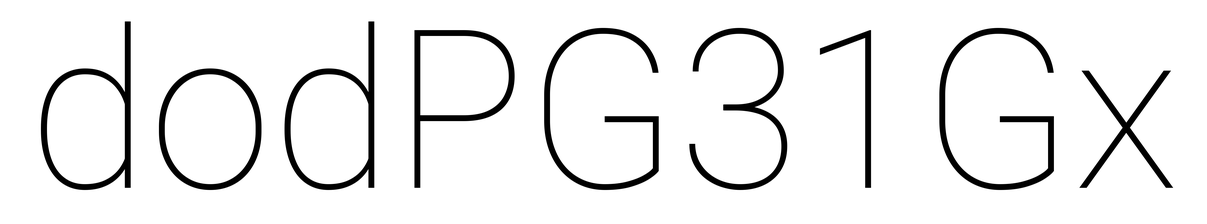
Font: Roboto_Thin